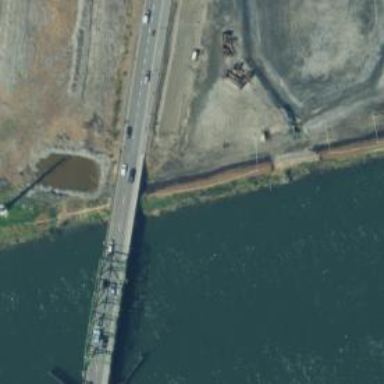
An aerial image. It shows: Trunk road bridge.